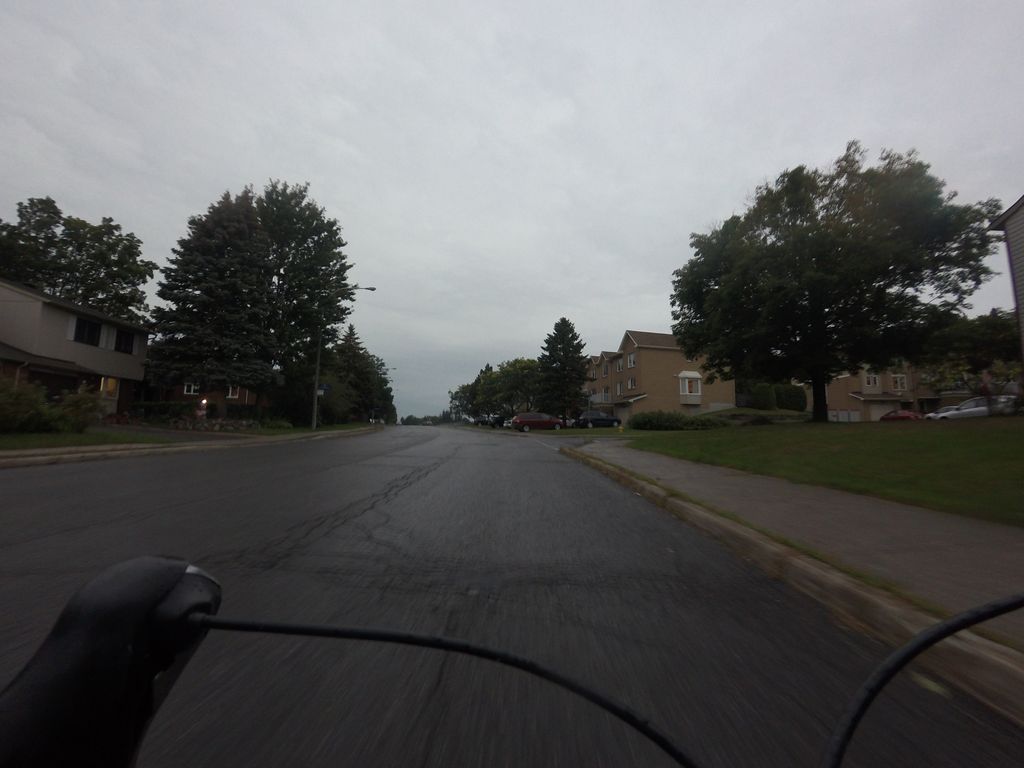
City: ottawa-gatineau